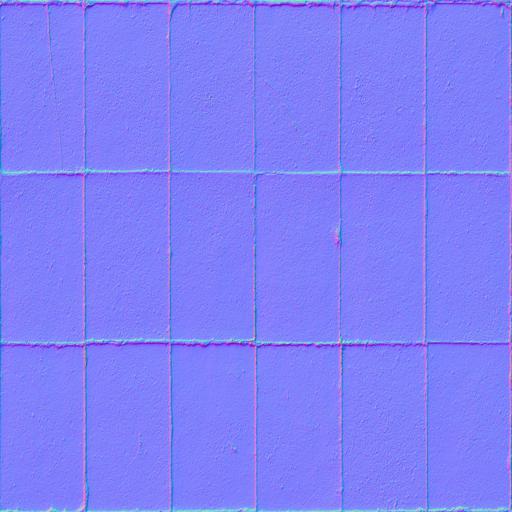
bright dirt dirty grey light pavement paving square tiled tiles